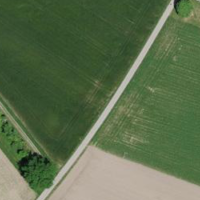
EUNIS habitat code: 52
Species observed at this site:
Melilotus albus